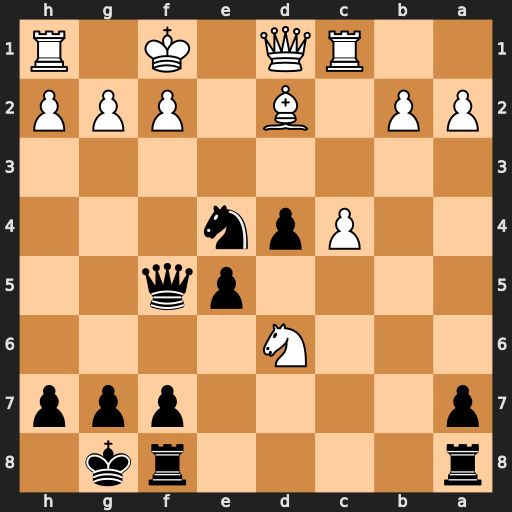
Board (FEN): r4rk1/p4ppp/3N4/4pq2/2Ppn3/8/PP1B1PPP/2RQ1K1R
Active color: b
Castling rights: -
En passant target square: -
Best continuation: Qxf2#